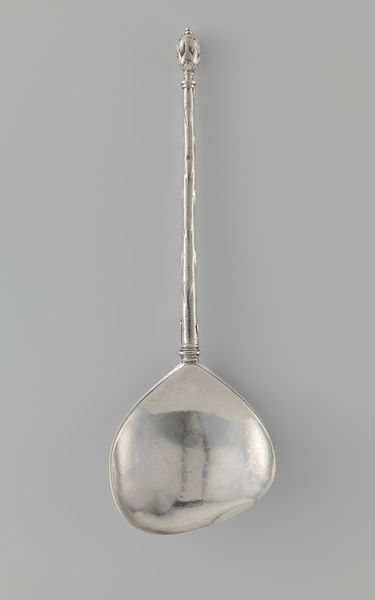
Titel: Gedachtenislepel met gegraveerde initialen T.R.
Künstler: Claes Bel
Standort: Amsterdam
Institution: Rijksmuseum
Schlagwörter: schmuck, lang, silber, essen, löffel, glänzend, metall, foto, nahrung, antike, besteck, suppe, silberlöffel, schimmernd, medalion